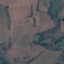
Land use / land cover: Pasture